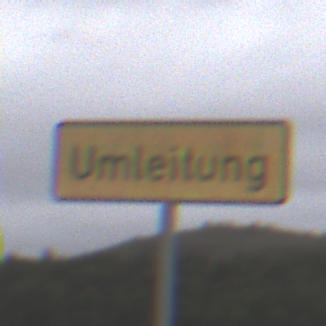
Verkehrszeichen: Umleitungsankuendigung
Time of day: Midday
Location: Outdoor (Nature)
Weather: Overcast
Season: NotSpecified
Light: Natural